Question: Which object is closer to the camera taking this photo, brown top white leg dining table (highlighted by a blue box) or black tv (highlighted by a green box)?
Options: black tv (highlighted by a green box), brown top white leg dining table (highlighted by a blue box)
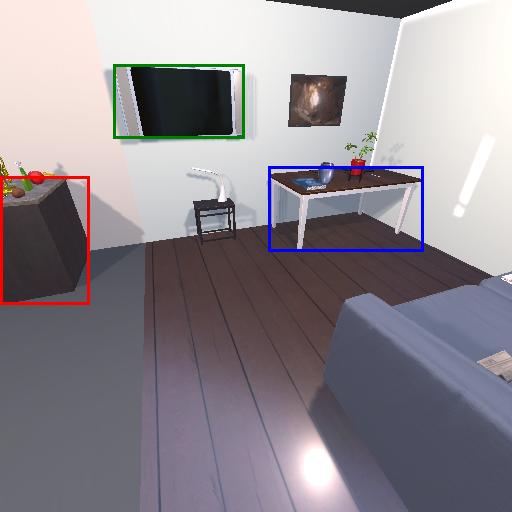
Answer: black tv (highlighted by a green box)